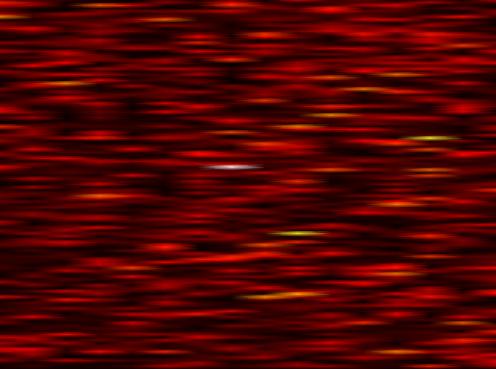
Label: FBMC